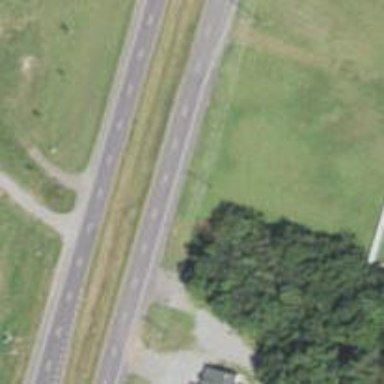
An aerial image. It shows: Primary highway.